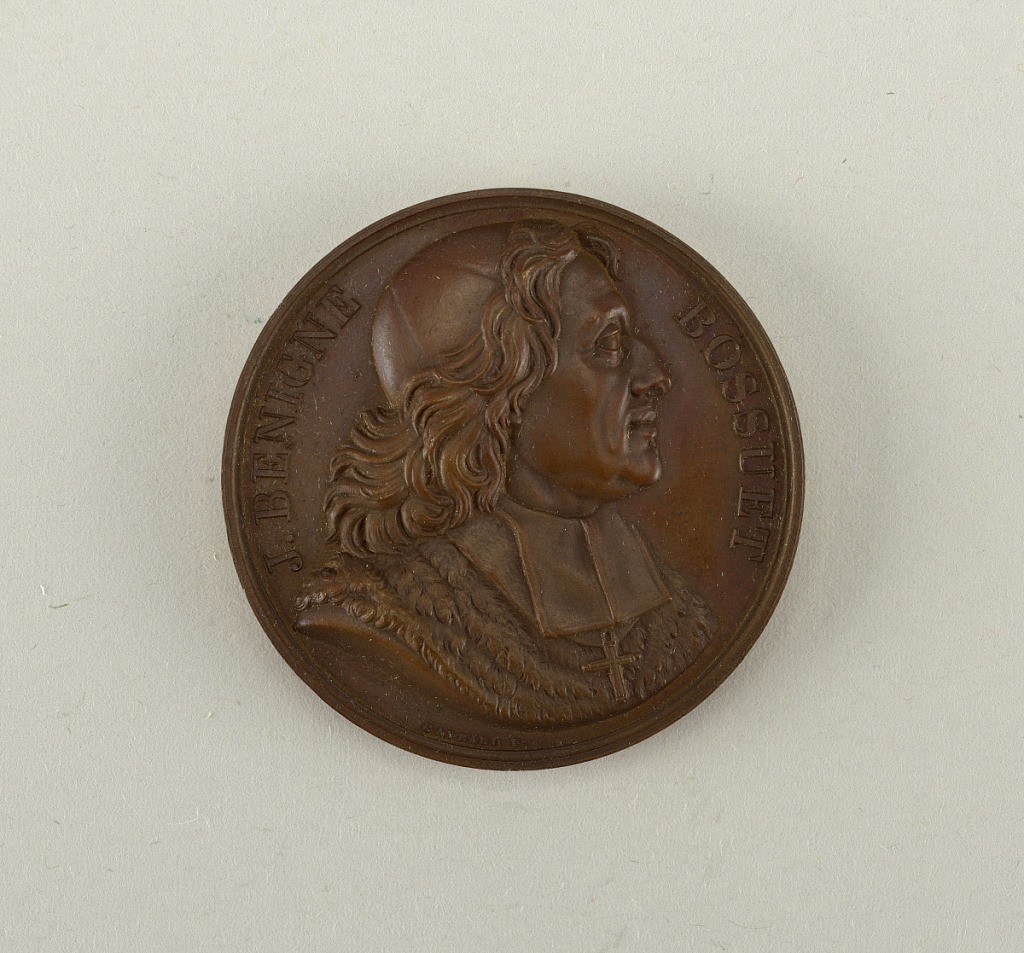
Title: Galerie métallique des grands hommes français (Great Men of France)
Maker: Raymond Gayrard, French, 1777 - 1858
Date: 1816
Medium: Cast bronze
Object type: Medal
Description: Bust of Jacques-Bénigne Bossuet, (1627- 1704).